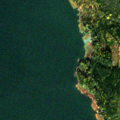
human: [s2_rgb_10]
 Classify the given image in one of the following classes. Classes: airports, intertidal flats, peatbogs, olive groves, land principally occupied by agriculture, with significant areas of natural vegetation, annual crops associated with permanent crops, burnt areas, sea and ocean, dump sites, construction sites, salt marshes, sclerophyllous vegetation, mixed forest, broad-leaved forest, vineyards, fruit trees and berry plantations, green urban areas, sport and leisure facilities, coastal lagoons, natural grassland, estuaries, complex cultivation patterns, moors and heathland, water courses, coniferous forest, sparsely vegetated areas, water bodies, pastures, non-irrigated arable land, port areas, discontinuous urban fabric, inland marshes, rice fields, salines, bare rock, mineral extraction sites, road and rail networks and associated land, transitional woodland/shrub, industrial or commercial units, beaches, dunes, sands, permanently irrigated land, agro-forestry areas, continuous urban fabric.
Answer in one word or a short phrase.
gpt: mixed forest, sea and ocean